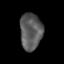
Tissue: skin
Cell type: Epithelial cells
Senescence score: 0.2734
Nuclear area (px): 795
Mean DAPI intensity: 90.216